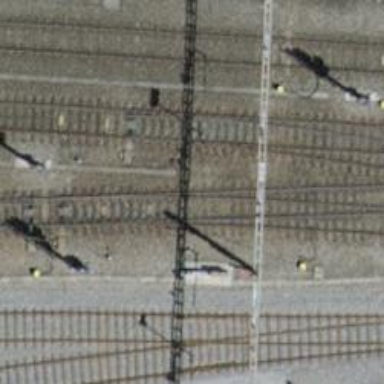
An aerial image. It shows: Siding railway line with electrified contact line for the trains.